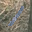
Label: 1